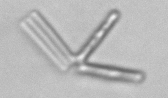
Label: Thalassionema